Question: Does anyone know if it's possible to change the colour of the highlighting in dropdown menus for IE 10 and 11?
IE 9 highlights with a blue background whereas IE 10 and 11 highlight with grey.
I'd like to highlight the selection the user is hovering over blue like in IE 9.
See image
Larger image here: <URL>
Many thanks for your help
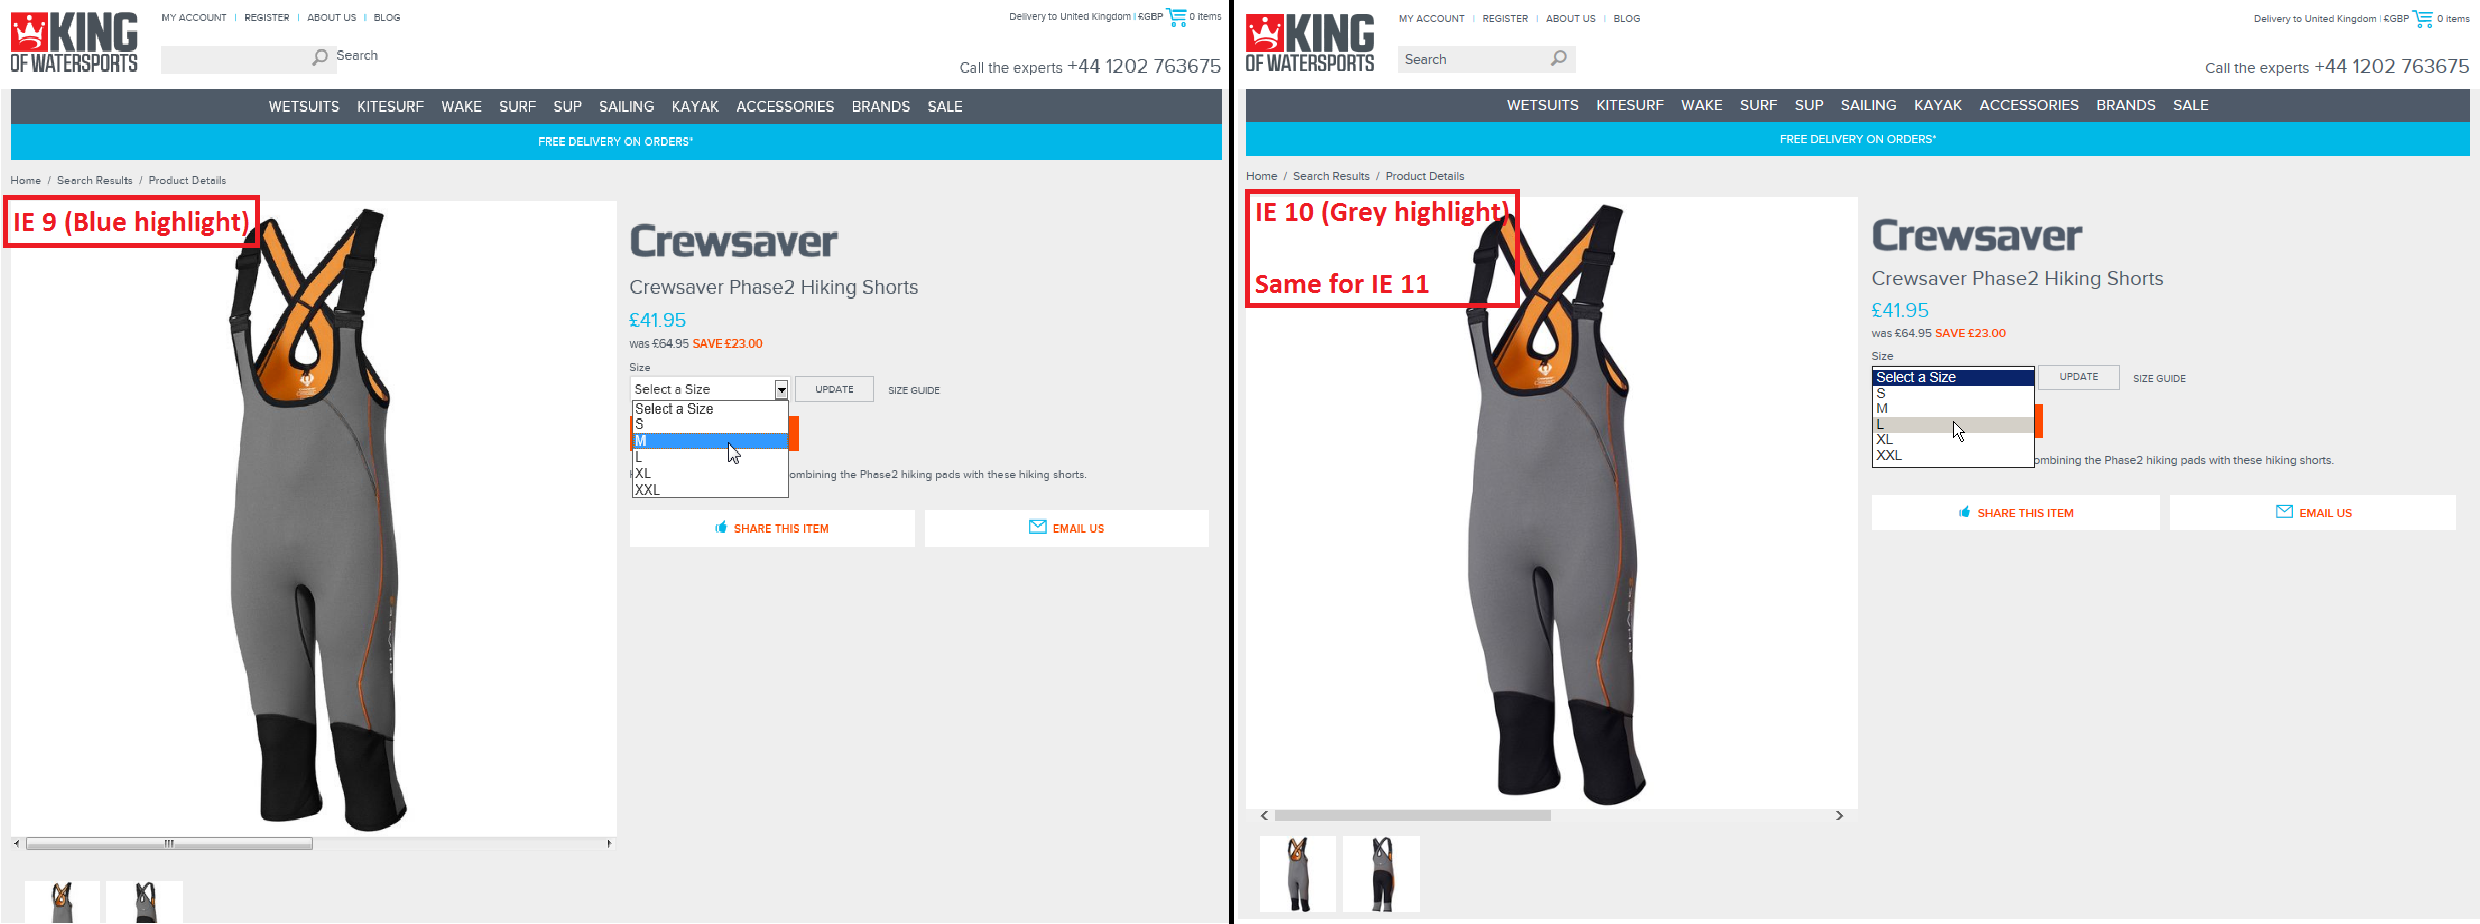
Answer: No, you can not. The drop down is part of the browser UI and not the page content.
Form elements are notoriously difficult to style, with no official W3C spec to do so. The official message is more or less to wait until Web Components/Shadow DOM and friends are ready.
There are some vendor specific ways to style parts of some form controls in IE10+ (and a different set in WebKit/Blink), but this doesn't cover the drop down of selects. For selects you can only apply the regular styling to the element itself and to the expand button with the '::expand' pseudo element. For the full list see <URL>